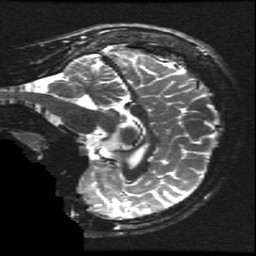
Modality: T2w
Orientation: sagittal
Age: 16
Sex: male
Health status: ill
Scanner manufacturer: ge
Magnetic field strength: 3 T
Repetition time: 7.5 s
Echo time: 0.1015 s